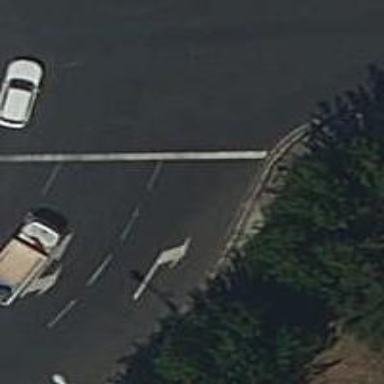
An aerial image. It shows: Road with traffic signals.